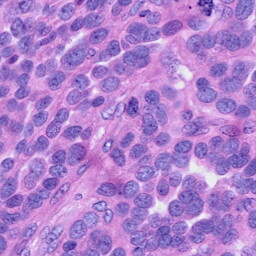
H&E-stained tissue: Ovarian